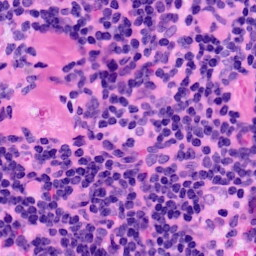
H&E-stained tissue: LymphNode